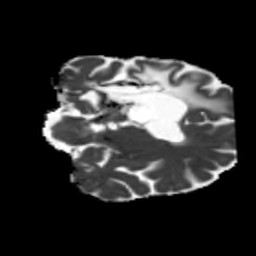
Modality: MD
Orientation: coronal
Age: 31
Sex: female
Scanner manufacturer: siemens
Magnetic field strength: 3 T
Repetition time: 5.25 s
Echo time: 0.08 s